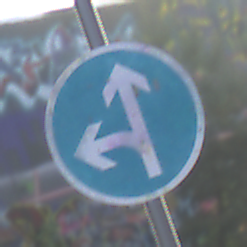
Verkehrszeichen: VorgeschriebeneFahrtrichtungGeradeausOderLinks
Umgebung: Outdoor, Urban
Tageszeit: MorningAfternoon
Wetter: PartlyCloudy
Licht: Natural
Jahreszeit: NotSpecified
Kontrast: MediumContrast